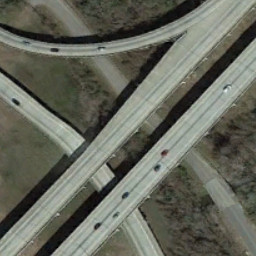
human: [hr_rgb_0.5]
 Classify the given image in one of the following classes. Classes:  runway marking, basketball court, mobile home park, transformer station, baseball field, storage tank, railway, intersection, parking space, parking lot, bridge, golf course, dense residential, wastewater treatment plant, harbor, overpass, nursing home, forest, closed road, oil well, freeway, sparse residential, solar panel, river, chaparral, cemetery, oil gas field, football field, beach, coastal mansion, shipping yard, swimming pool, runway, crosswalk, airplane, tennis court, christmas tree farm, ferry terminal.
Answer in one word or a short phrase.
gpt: overpass